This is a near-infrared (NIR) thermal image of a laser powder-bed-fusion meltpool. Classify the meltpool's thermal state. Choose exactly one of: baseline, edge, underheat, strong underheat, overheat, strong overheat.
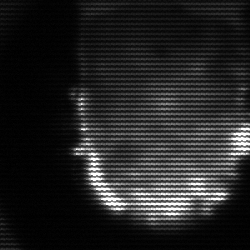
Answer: baseline